Question: I want to style my Excel table using spreadsheet gem.
I want to make my table look as in mine view, like this:

Here is mine formatting code:
'''
header_format = Spreadsheet::Format.new :color => :black,
:weight => :bold,
:size => 10
'''
<URL>
Can I do it using spreadsheet gem I need to use only standard colors ?
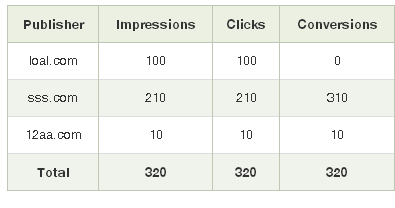
Answer: Found this post - <URL>
'''
Instead of modifying the gem though, I would suggest using the following two
lines at startup, they modify constants which isn't very nice but maybe
preferable to modifying the gem just to get some color working.
Spreadsheet::Excel::Internals::SEDOC_ROLOC.update(:blue_gray => 0x001f)
Spreadsheet::Column.singleton_class::COLORS << :blue_gray
'''